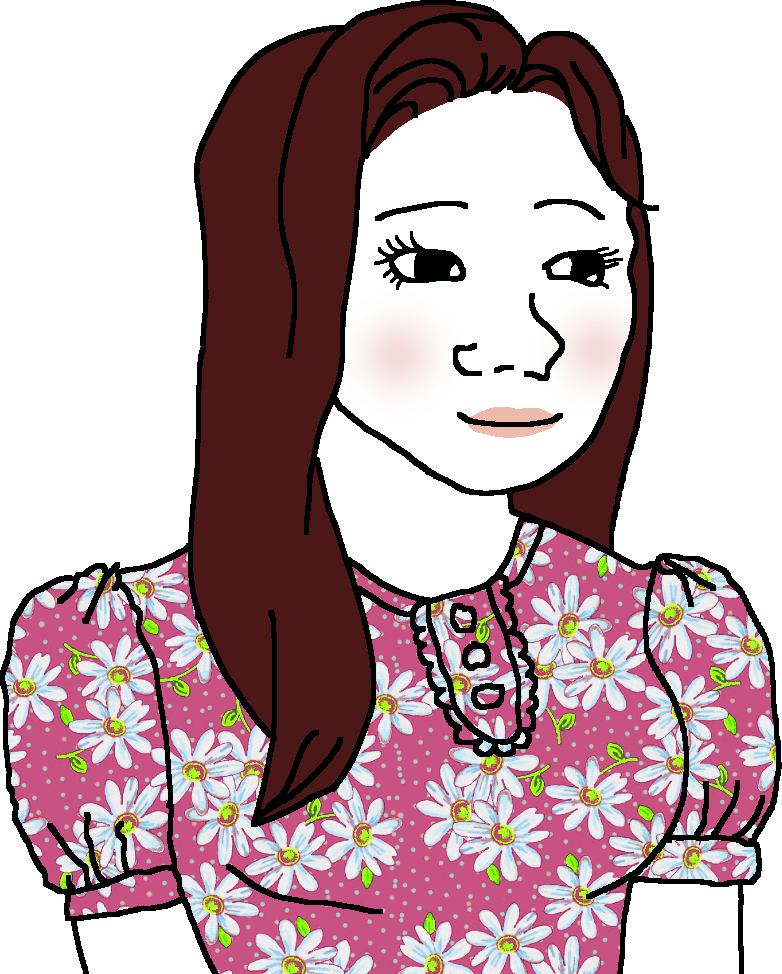
Label: 5_Trad_Wife